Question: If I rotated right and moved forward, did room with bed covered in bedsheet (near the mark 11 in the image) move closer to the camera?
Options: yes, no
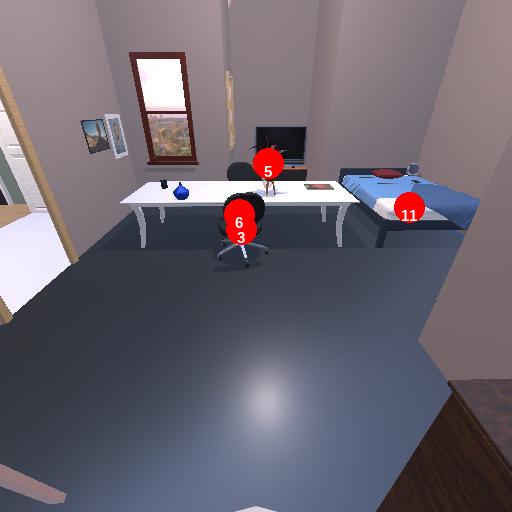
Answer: yes